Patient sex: M
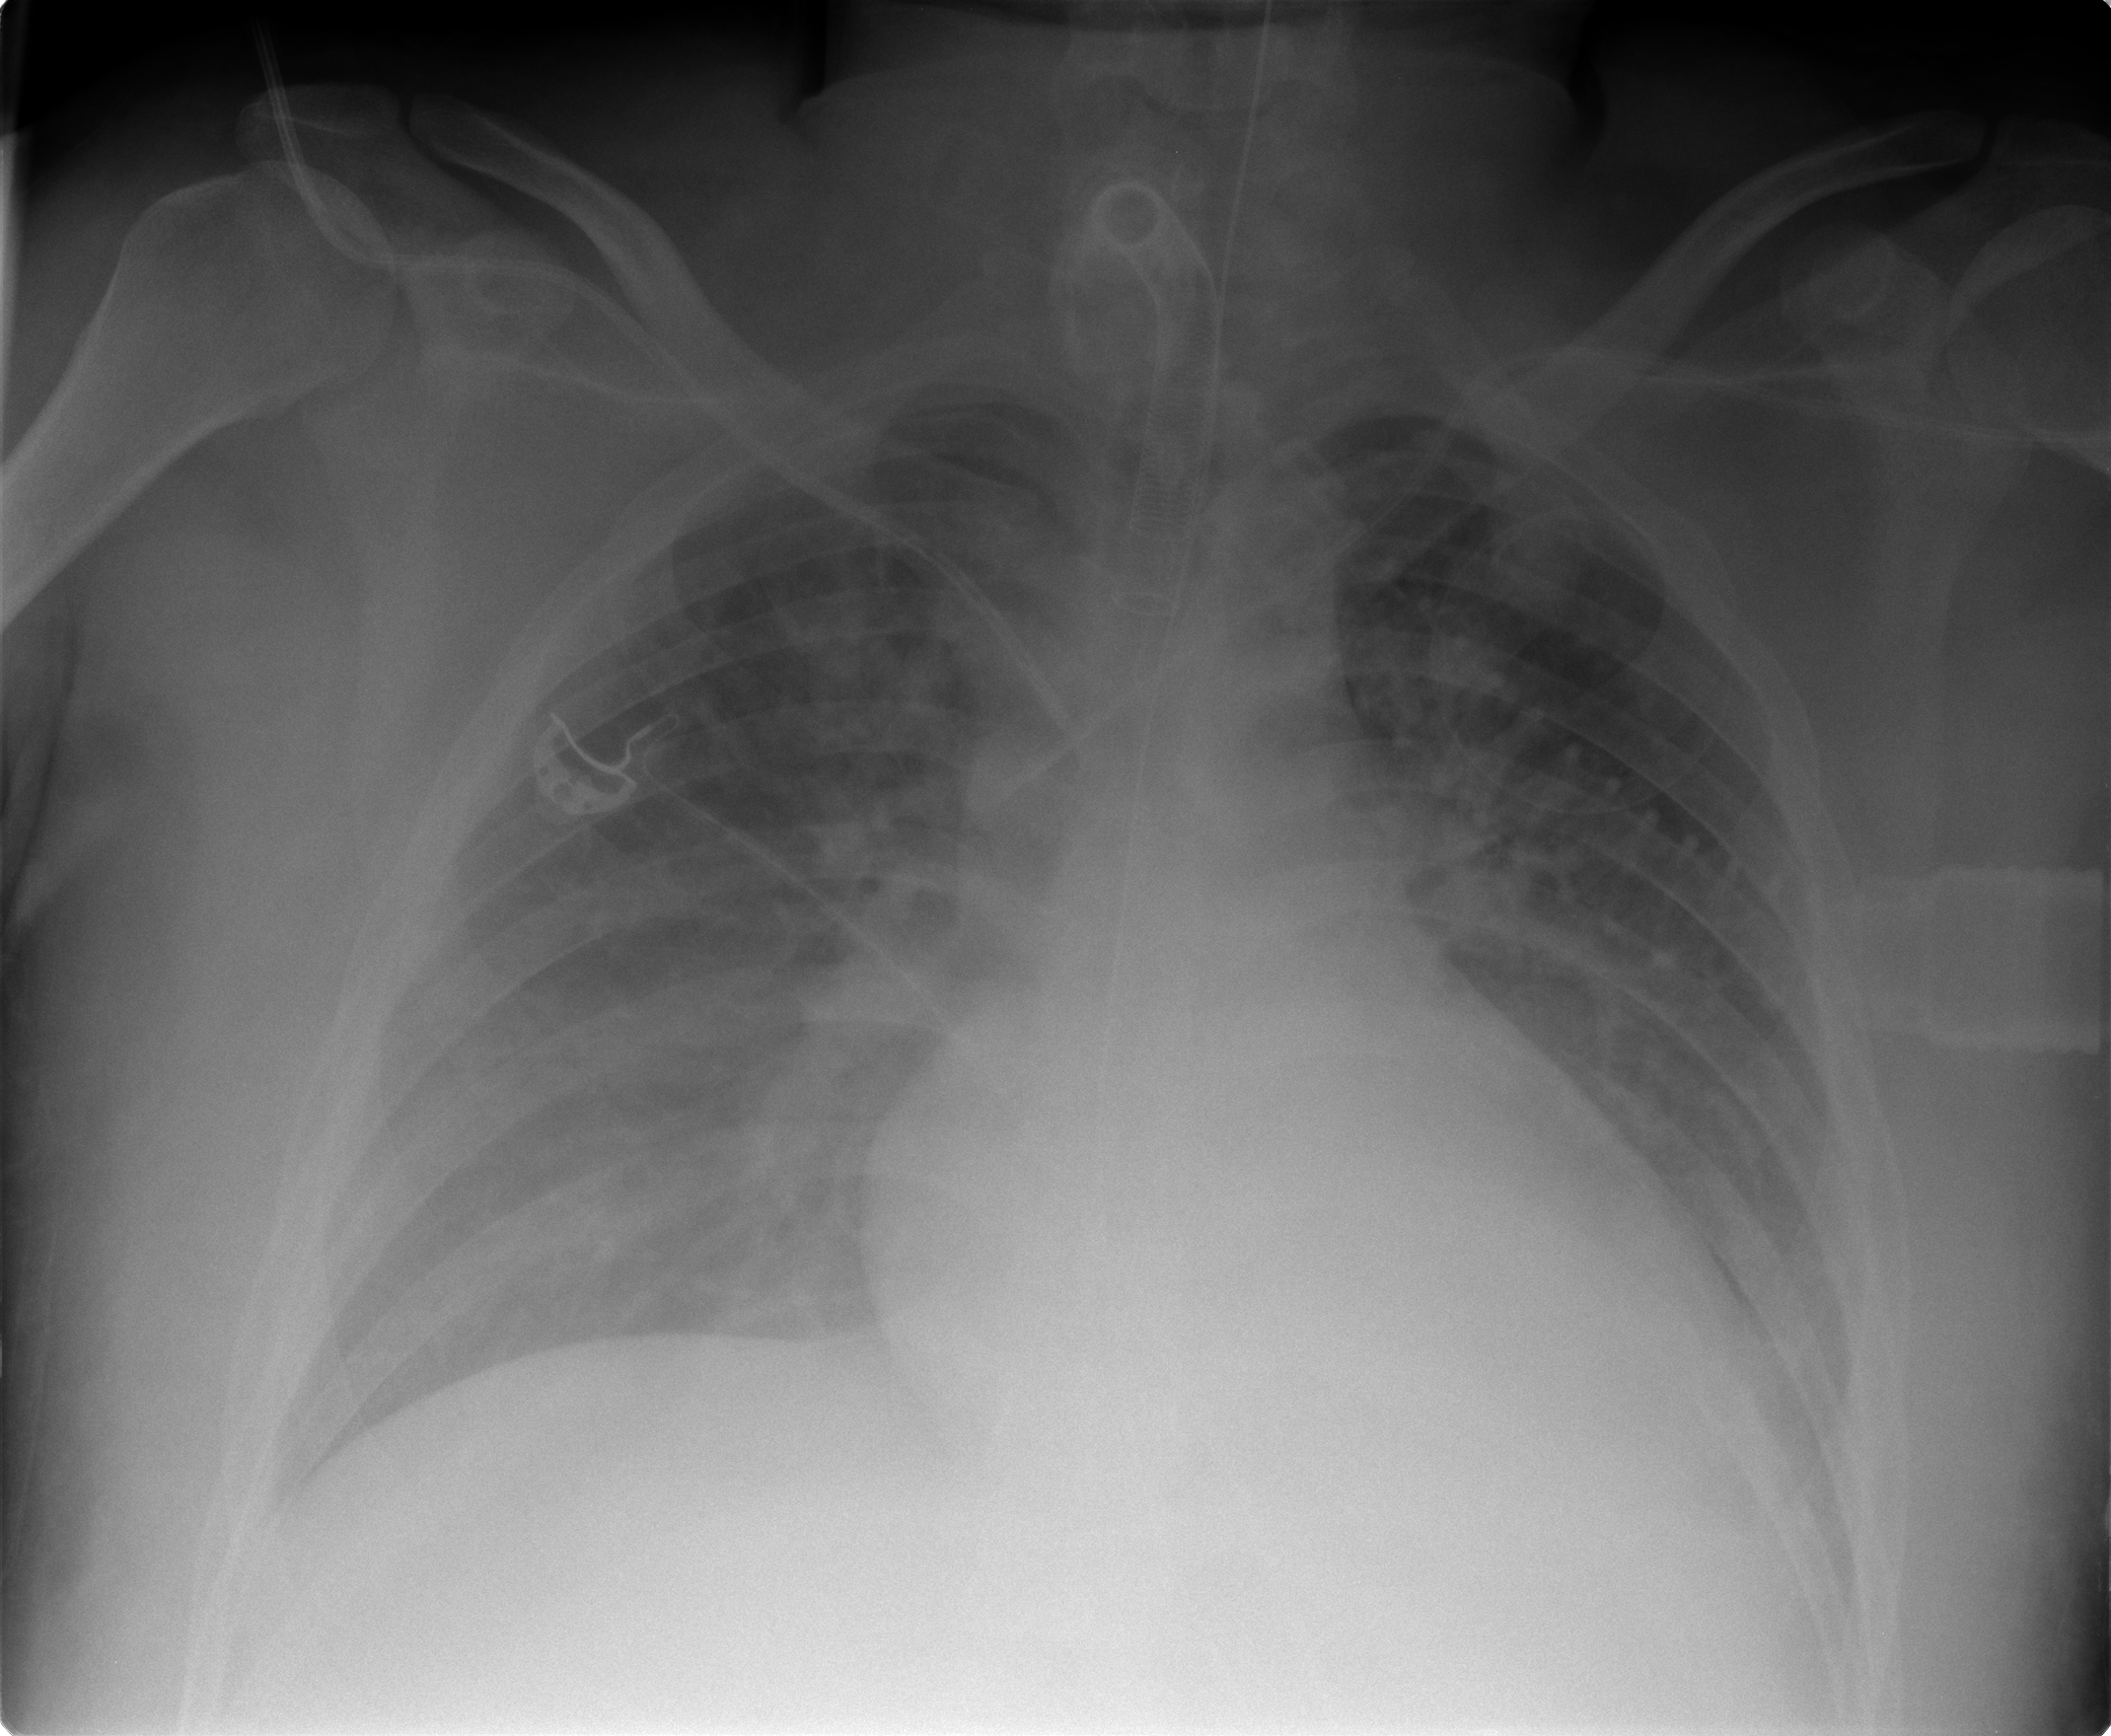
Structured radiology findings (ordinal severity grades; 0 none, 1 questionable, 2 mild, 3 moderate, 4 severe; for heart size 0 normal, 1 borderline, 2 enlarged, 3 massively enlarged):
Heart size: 2
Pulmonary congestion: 2
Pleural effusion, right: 2
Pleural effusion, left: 2
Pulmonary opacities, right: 2
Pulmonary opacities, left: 2
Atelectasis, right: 2
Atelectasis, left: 2